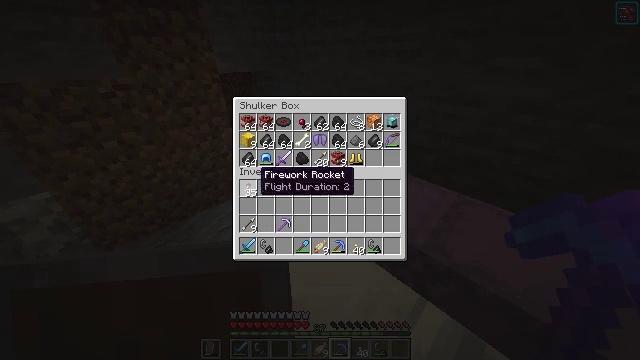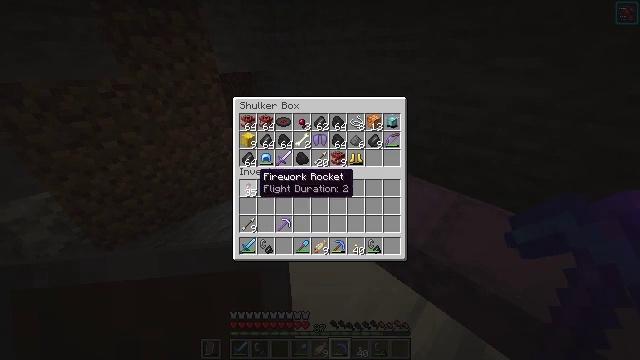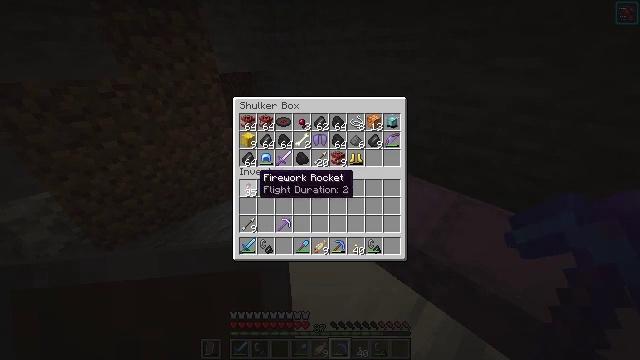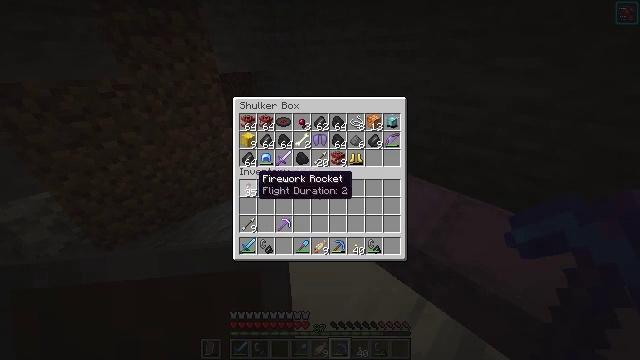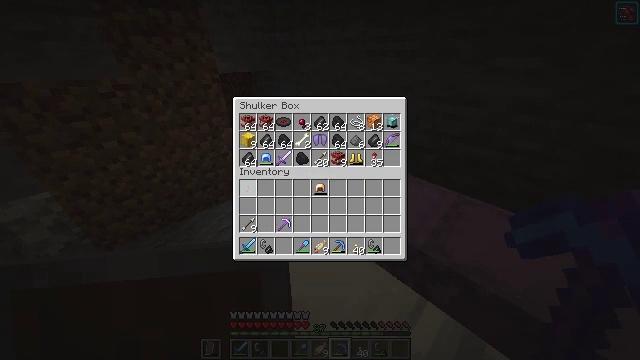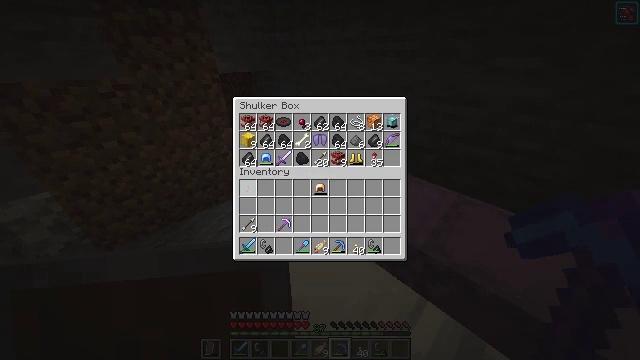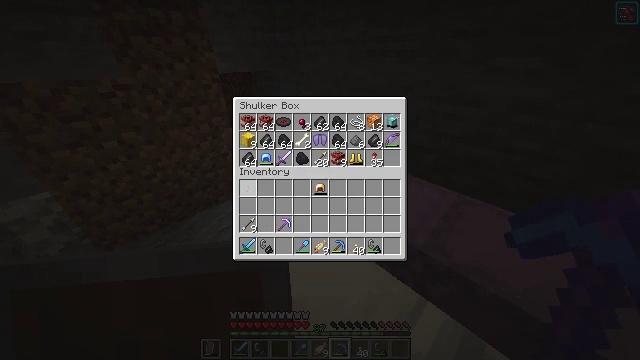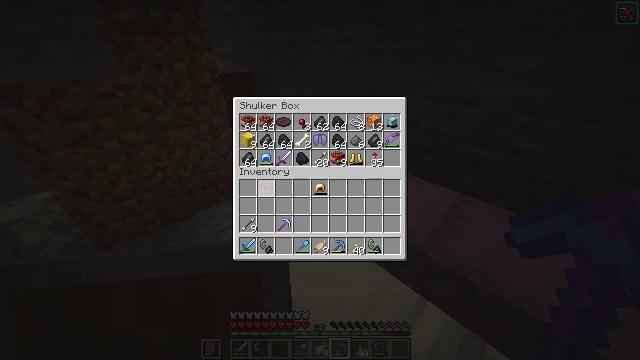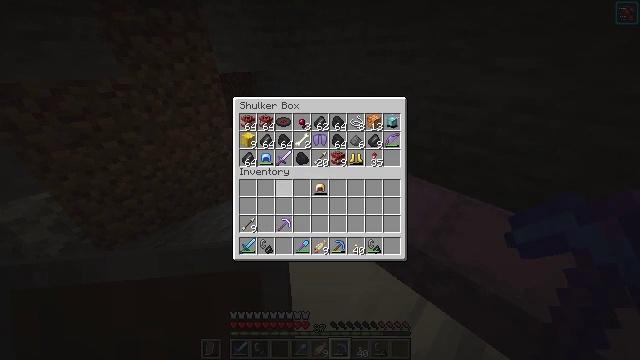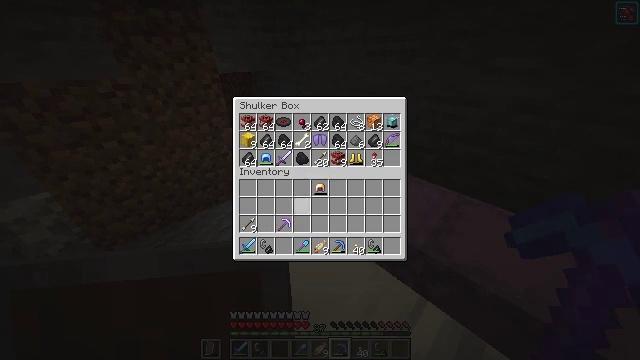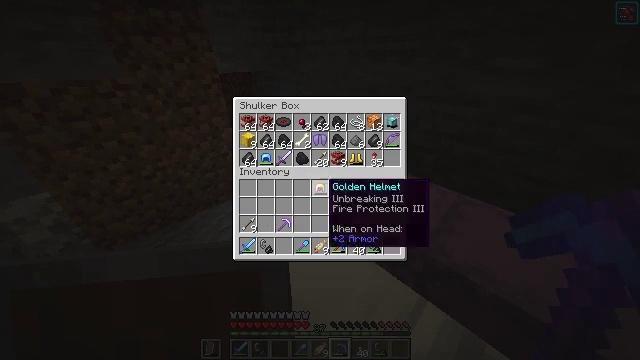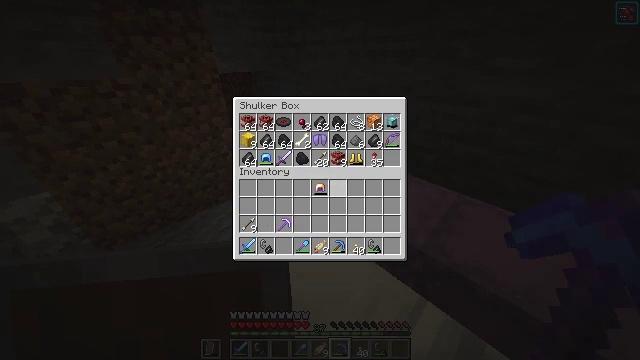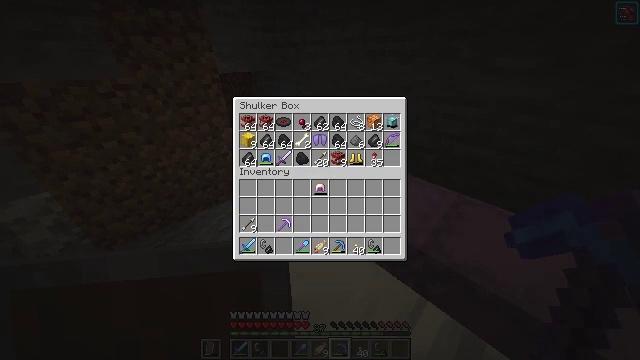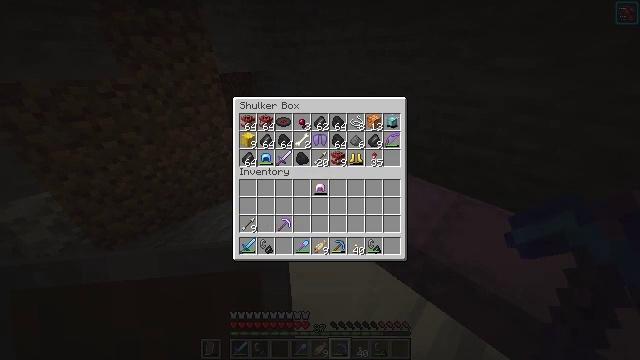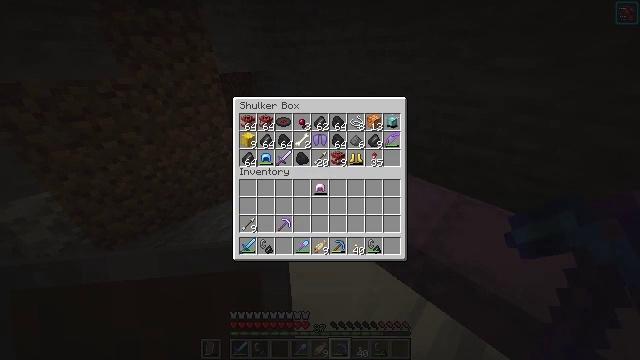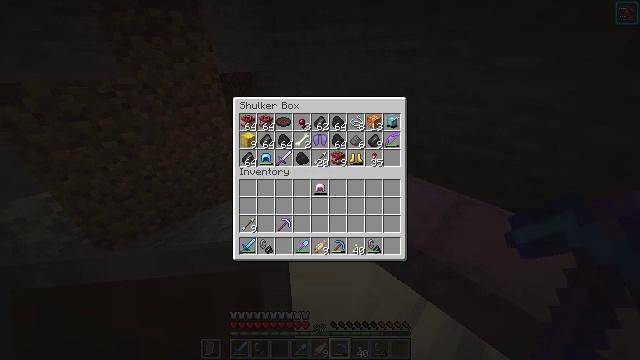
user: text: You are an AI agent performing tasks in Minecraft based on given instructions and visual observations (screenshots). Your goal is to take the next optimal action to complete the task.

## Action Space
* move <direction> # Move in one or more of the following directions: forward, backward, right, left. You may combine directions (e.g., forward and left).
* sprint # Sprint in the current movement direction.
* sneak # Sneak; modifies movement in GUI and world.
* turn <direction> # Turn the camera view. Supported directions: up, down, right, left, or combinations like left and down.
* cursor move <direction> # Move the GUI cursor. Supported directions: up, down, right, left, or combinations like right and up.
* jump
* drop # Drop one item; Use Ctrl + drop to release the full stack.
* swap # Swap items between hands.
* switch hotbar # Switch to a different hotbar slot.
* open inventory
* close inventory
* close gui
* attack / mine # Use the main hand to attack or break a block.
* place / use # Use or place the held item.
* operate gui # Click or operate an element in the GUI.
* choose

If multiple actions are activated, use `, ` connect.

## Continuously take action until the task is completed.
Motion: motion action
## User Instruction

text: Remove crimson fungus from its spot.
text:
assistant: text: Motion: sneak
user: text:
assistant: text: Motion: sneak
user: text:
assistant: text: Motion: sneak
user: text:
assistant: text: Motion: sneak, choose
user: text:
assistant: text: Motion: sneak, choose
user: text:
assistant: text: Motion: sneak, choose
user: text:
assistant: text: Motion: sneak
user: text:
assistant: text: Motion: sneak, cursor move right
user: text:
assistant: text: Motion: sneak, cursor move right
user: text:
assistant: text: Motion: sneak, cursor move right
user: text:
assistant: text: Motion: sneak, cursor move right and up
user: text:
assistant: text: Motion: sneak, cursor move right and up
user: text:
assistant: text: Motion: sneak
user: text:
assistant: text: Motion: sneak
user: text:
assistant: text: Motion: sneak
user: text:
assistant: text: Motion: sneak
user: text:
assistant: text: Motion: sneak
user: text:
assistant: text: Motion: sneak
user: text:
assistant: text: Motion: sneak
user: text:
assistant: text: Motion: sneak
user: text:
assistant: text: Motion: sneak
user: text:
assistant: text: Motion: sneak
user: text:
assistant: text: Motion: sneak
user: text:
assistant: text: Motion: sneak, cursor move down
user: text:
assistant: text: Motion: sneak, cursor move down
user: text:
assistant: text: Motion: sneak, cursor move down
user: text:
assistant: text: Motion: sneak, cursor move down
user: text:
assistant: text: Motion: sneak
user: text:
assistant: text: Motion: sneak
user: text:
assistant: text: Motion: sneak, cursor move right